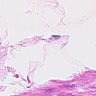
Metastatic tissue present: no